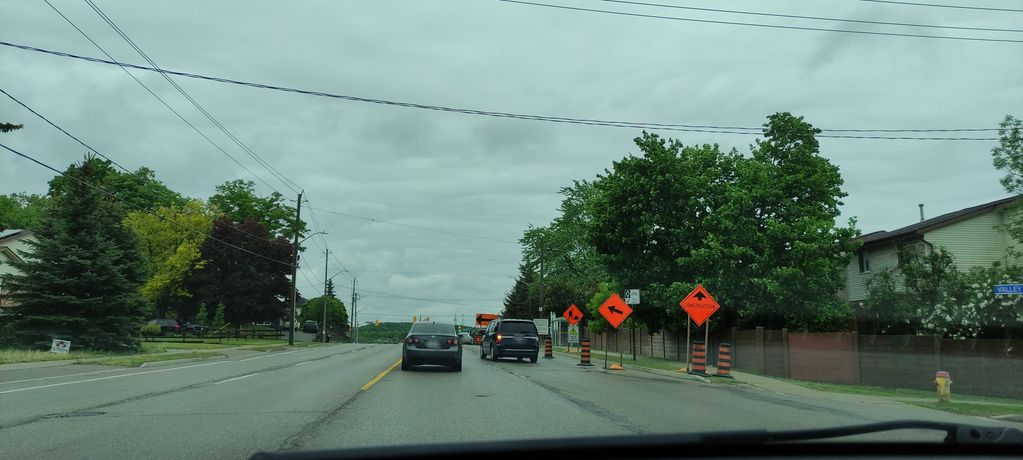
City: kitchener-waterloo